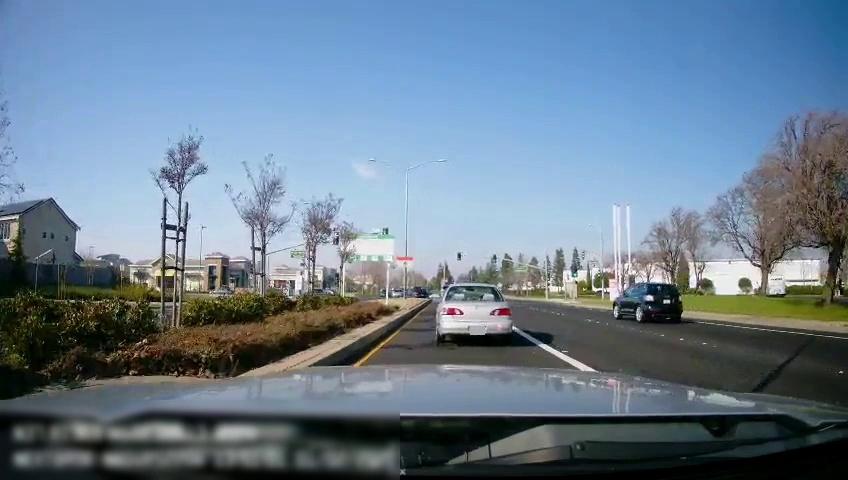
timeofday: Day
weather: Sunny
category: Drivable Space
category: Drivable Space
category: Vehicles | Car
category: Vehicles | Car
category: Vehicles | SUV
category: Vehicles | Car
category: Vehicles | Car
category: Vehicles | Car
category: Lanes | Current Lane
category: Lanes | Alternate Lane
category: Lanes | Current Lane
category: Lanes | Current Lane
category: Traffic | Lights